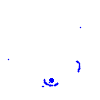
Particle: electron